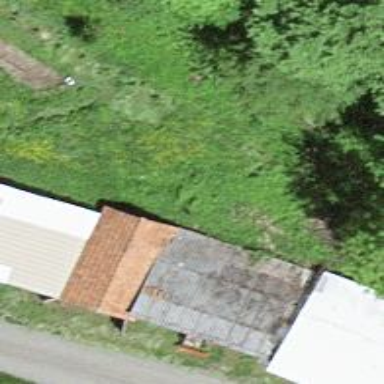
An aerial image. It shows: Shed building.